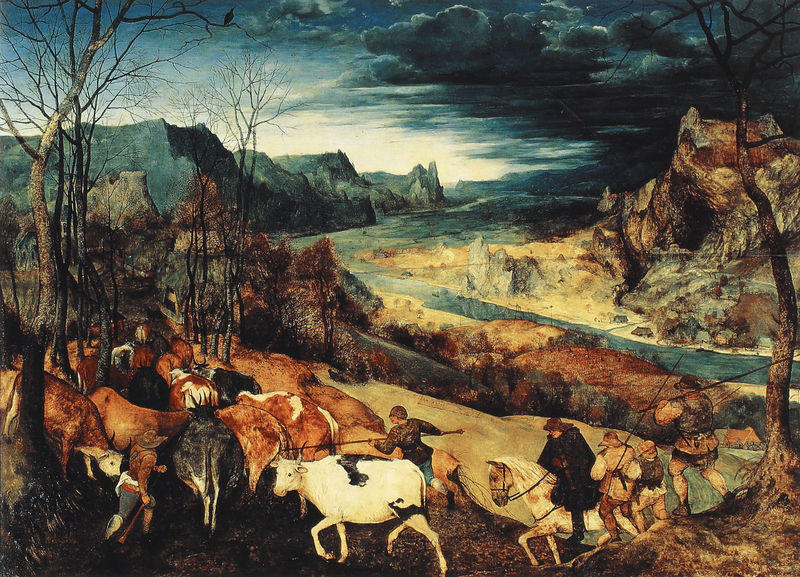
Titel: Die Heimkehr der Herde
Künstler: Pieter d. Ä. Brueghel
Institution: Wien, Kunsthistorisches Museum
Schlagwörter: baum, berg, blau, felsen, gewitter, mann, wolken, bäume, fluss, landschaft, menschen, braun, männer, straße, weg, wolke, malerei, kühe, strauch, vieh, sträucher, pferd, reiter, stock, düster, berge, gebirge, zug, herde, kuh, herbst, winter, sturm, bauer, rinder, wandern, soldat, gewehr, heroische landschaft, hirte, hirten, kuhherde, alpaufzug, lühe, hurten